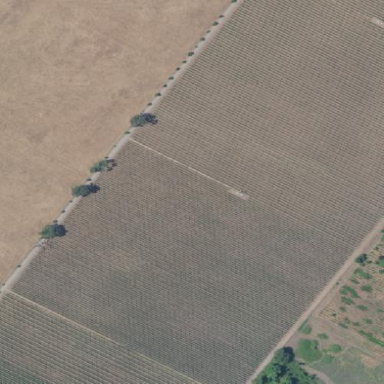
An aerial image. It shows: Vineyard where grapes are grown.